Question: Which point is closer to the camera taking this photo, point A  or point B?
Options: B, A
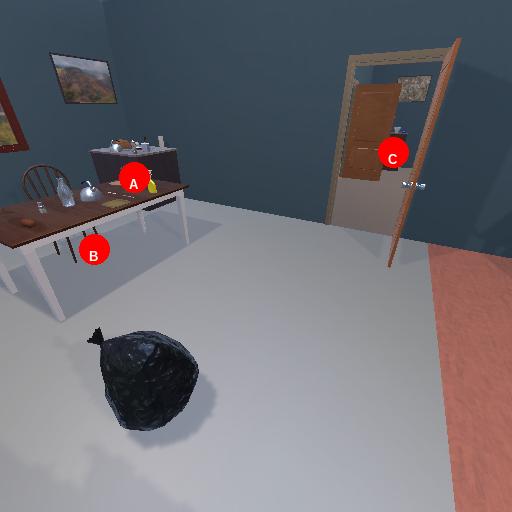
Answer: B